Interaction volume radius: 10 \u00c5
Interaction volume height: 20 \u00c5
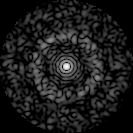
Disorder parameter: 0.814